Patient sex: M
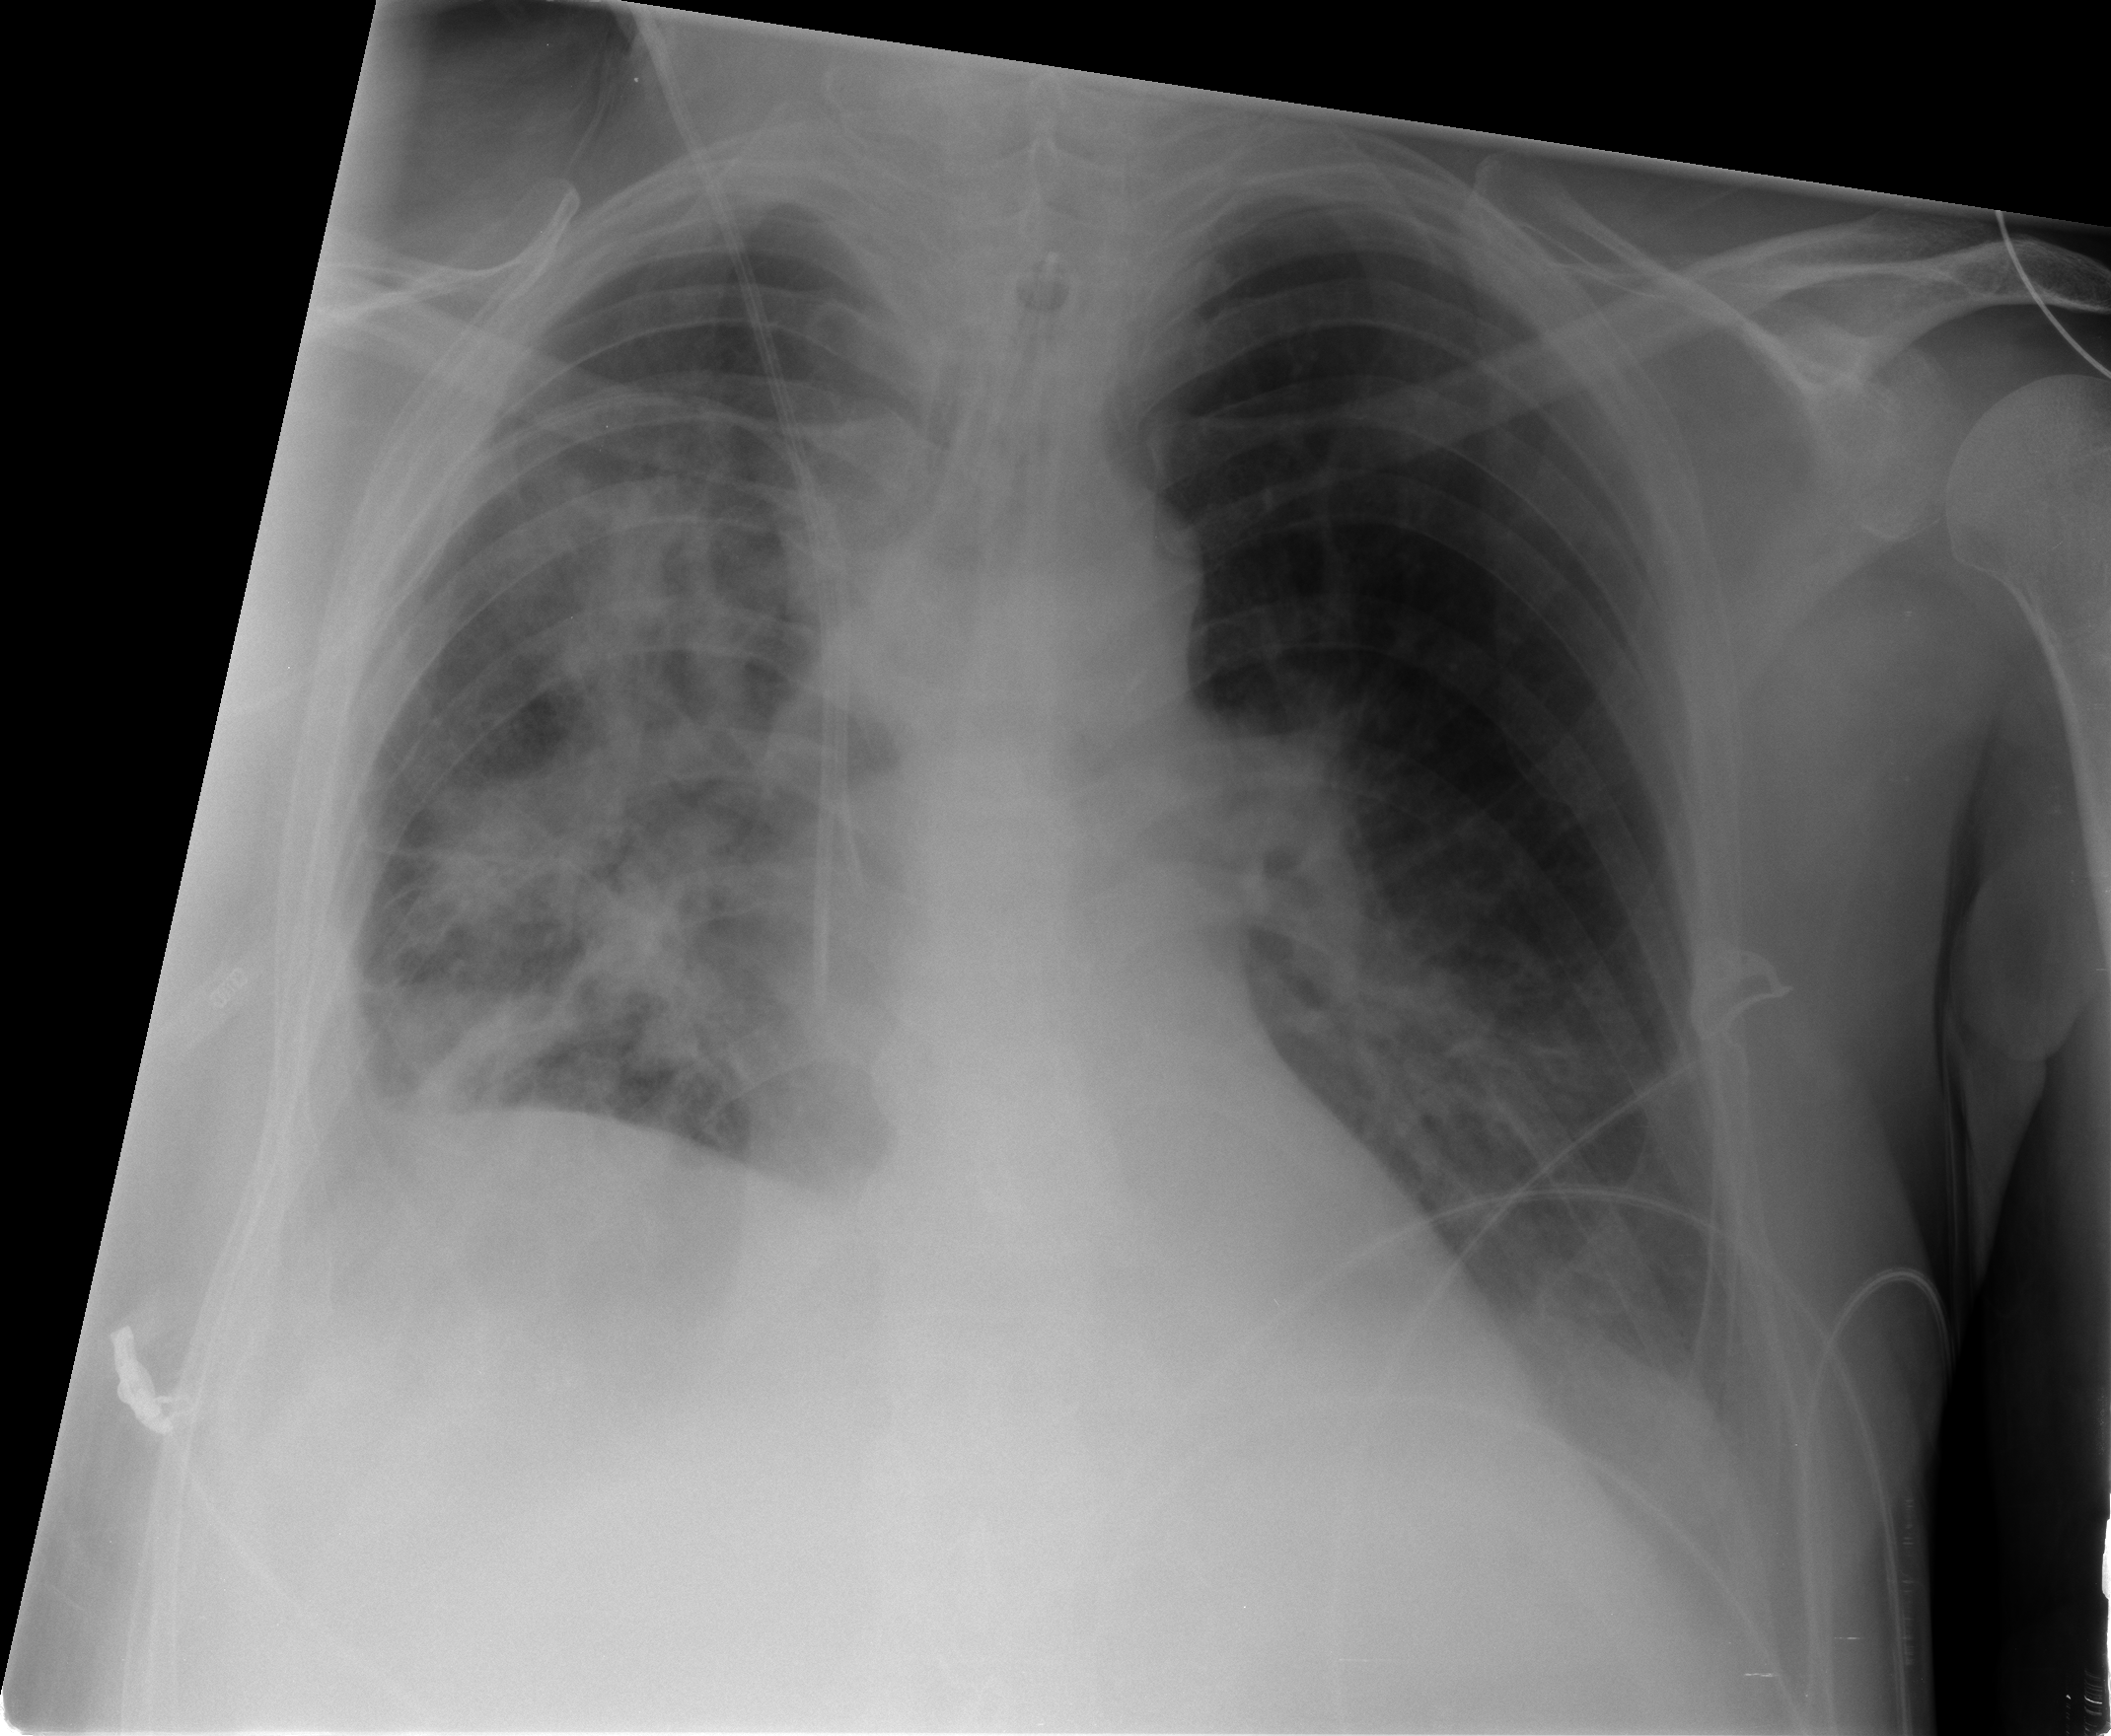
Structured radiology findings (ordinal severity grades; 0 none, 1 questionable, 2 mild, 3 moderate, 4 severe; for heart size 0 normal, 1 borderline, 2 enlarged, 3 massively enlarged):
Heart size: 1
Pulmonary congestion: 0
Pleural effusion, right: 2
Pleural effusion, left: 2
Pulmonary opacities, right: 4
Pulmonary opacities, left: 2
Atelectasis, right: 2
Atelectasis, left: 2